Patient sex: M
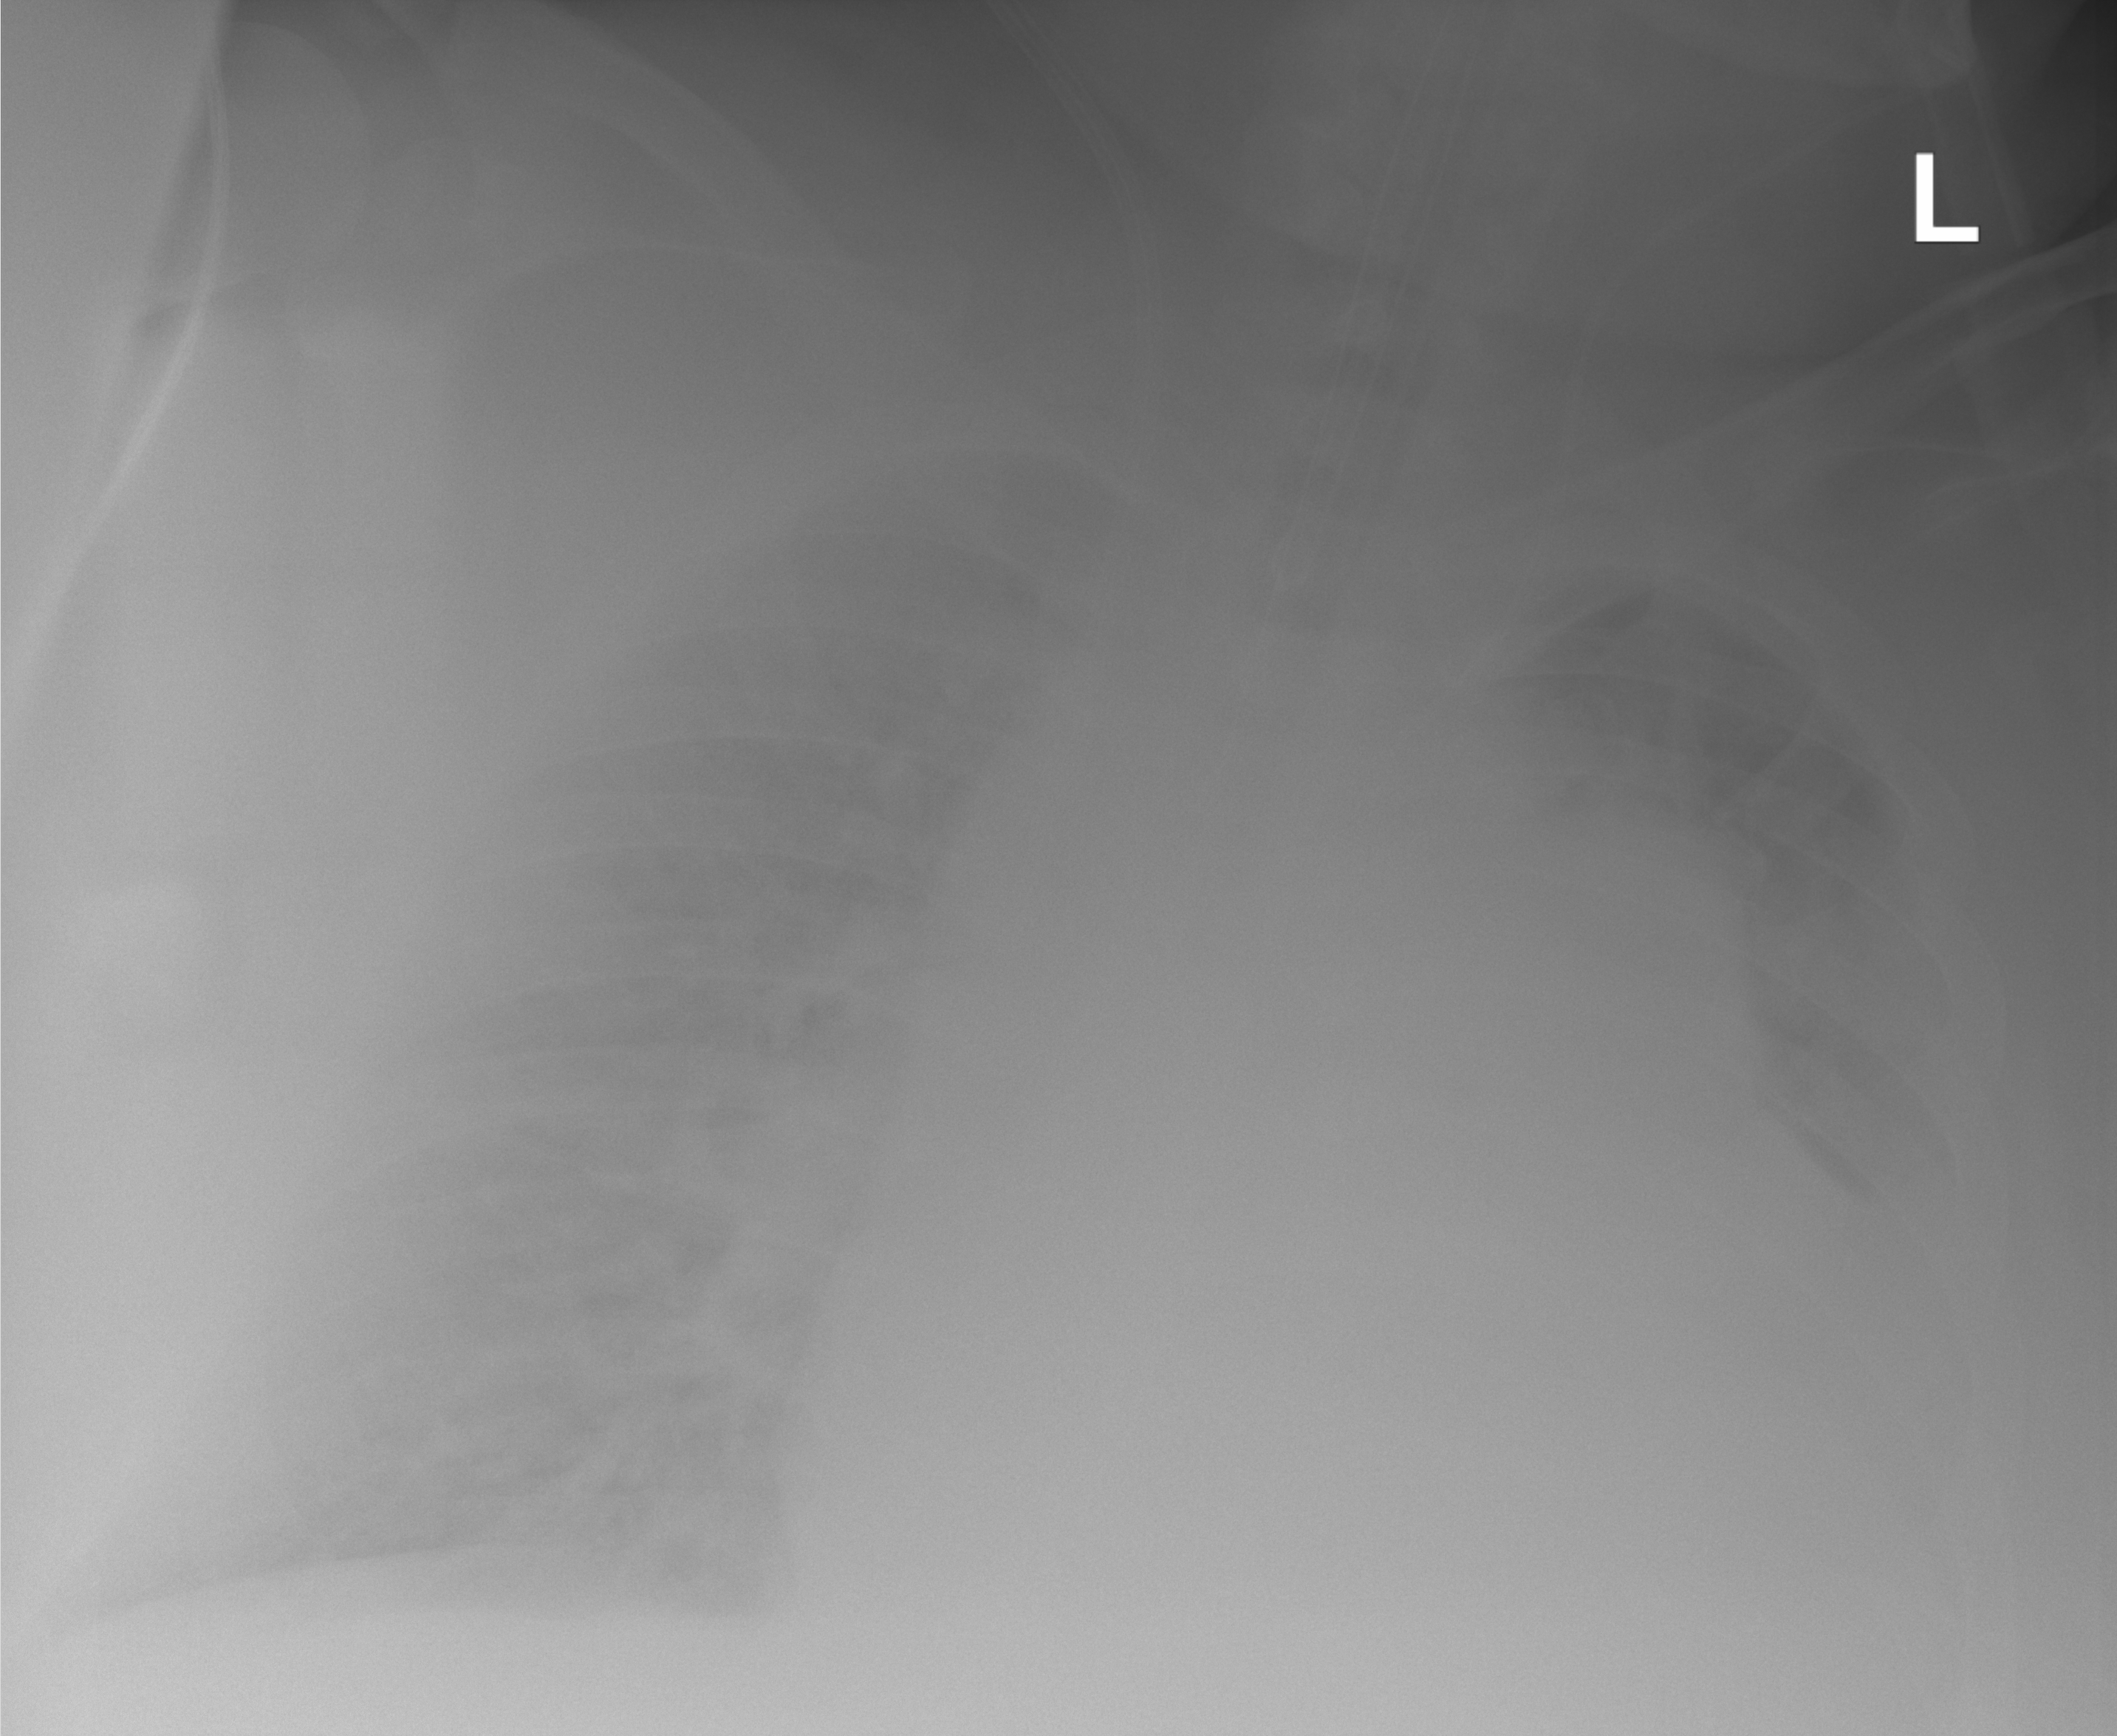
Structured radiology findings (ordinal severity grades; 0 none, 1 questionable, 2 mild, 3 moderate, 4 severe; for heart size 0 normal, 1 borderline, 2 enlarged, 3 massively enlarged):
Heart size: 3
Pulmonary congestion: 3
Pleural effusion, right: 2
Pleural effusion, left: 3
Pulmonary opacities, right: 2
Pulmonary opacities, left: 2
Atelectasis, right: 2
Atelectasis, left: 2